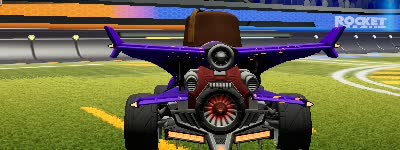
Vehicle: aftershock